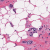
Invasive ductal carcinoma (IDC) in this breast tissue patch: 1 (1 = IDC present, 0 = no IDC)